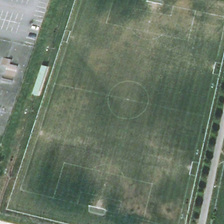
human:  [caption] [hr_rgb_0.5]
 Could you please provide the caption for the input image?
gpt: a line of green trees are near a football field .

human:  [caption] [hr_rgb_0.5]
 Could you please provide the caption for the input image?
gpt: a line of green trees are near a football field .

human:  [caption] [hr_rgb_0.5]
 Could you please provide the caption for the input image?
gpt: a line of green trees are near a football field .

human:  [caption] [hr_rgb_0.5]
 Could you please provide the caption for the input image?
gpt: a line of green trees are near a football field .

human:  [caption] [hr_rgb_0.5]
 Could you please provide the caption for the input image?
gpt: a line of green trees are near a football field .